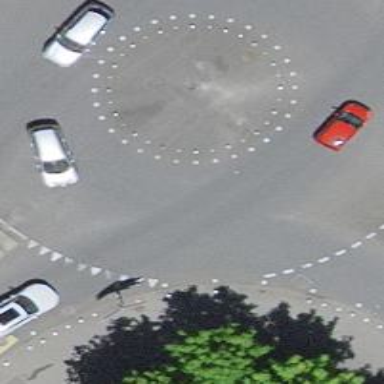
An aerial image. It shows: Secondary asphalt road with roundabout. There are separate asphalt sidewalks on both sides.